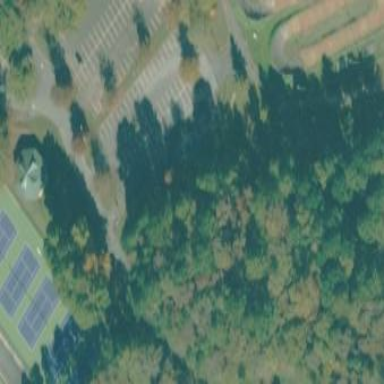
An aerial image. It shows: Parking area with asphalt surface.